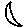
Label: moon